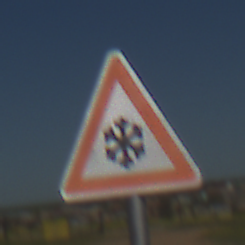
Verkehrszeichen: SchneeOderEisglaette
Umgebung: Outdoor, RoadRail
Tageszeit: MorningAfternoon
Wetter: Clear
Licht: Natural
Jahreszeit: NotSpecified
Kontrast: HighContrast